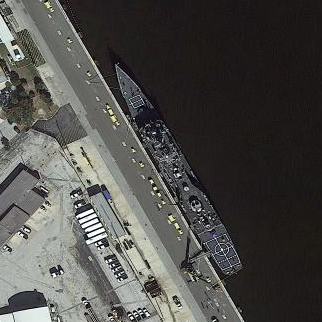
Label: Ticonderoga-class_cruiser